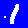
Digit: 1